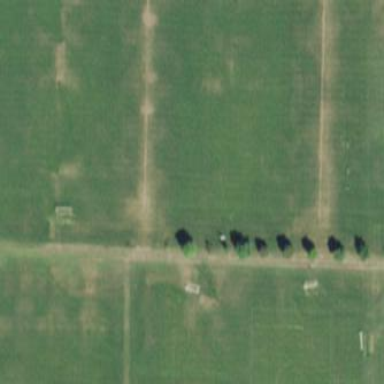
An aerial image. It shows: Soccer pitch for leisureland activities.